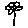
Label: flower